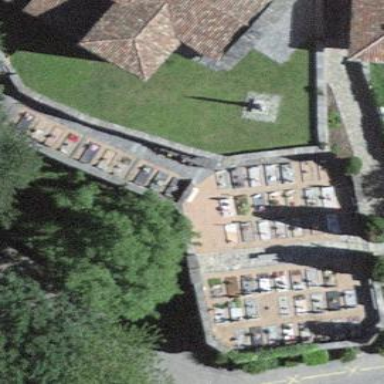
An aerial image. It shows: Cemetery.